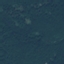
Land use / land cover class: Forest